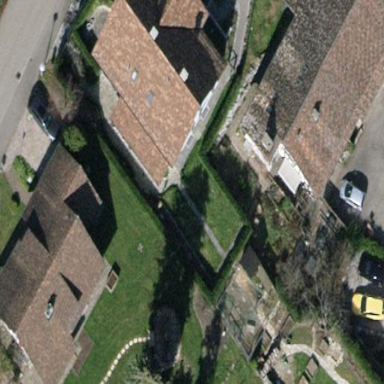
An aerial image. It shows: Detached building with gabled roof.